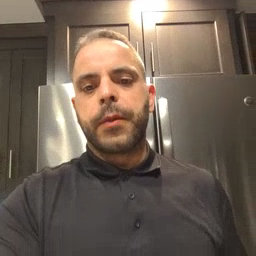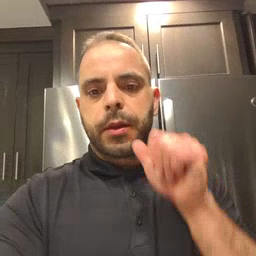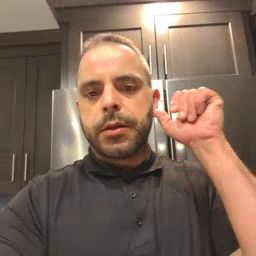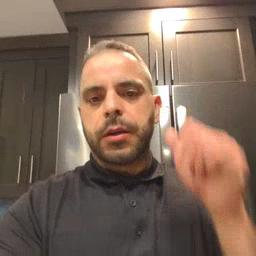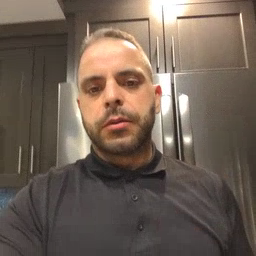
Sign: yesterday